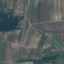
Land use / land cover class: PermanentCrop